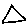
Label: triangle